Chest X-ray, PA view. Patient: 64 years old, sex M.
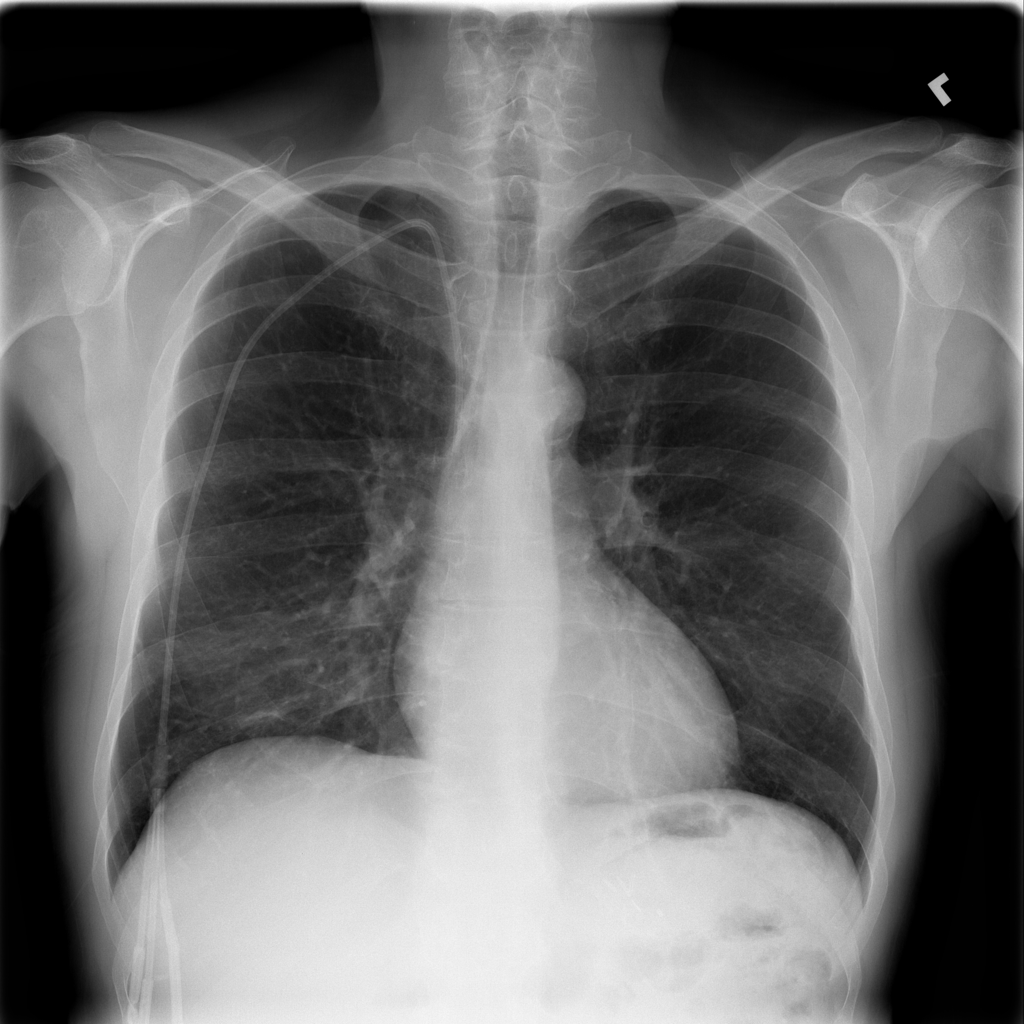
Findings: No Finding